Brain MRI, modality: ceT1
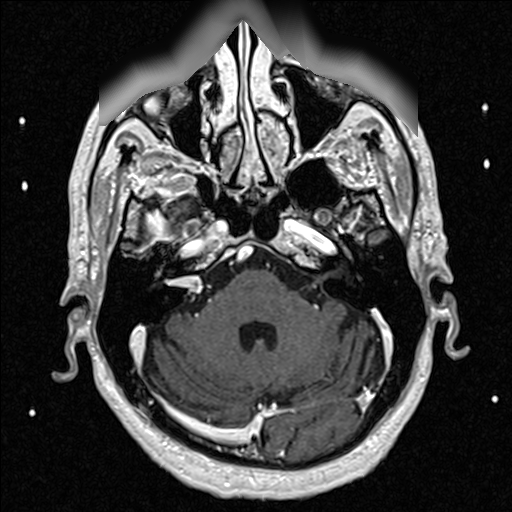